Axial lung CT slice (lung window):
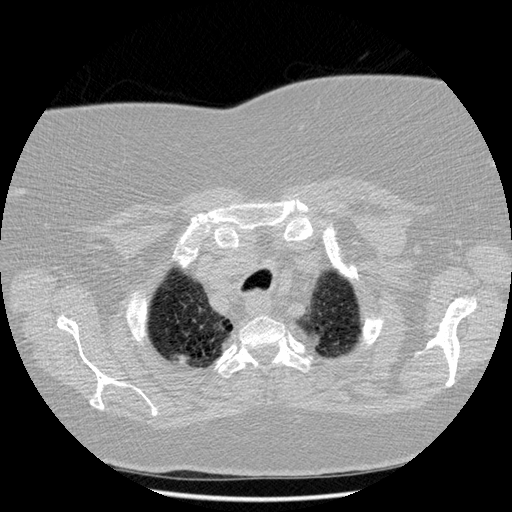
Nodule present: no